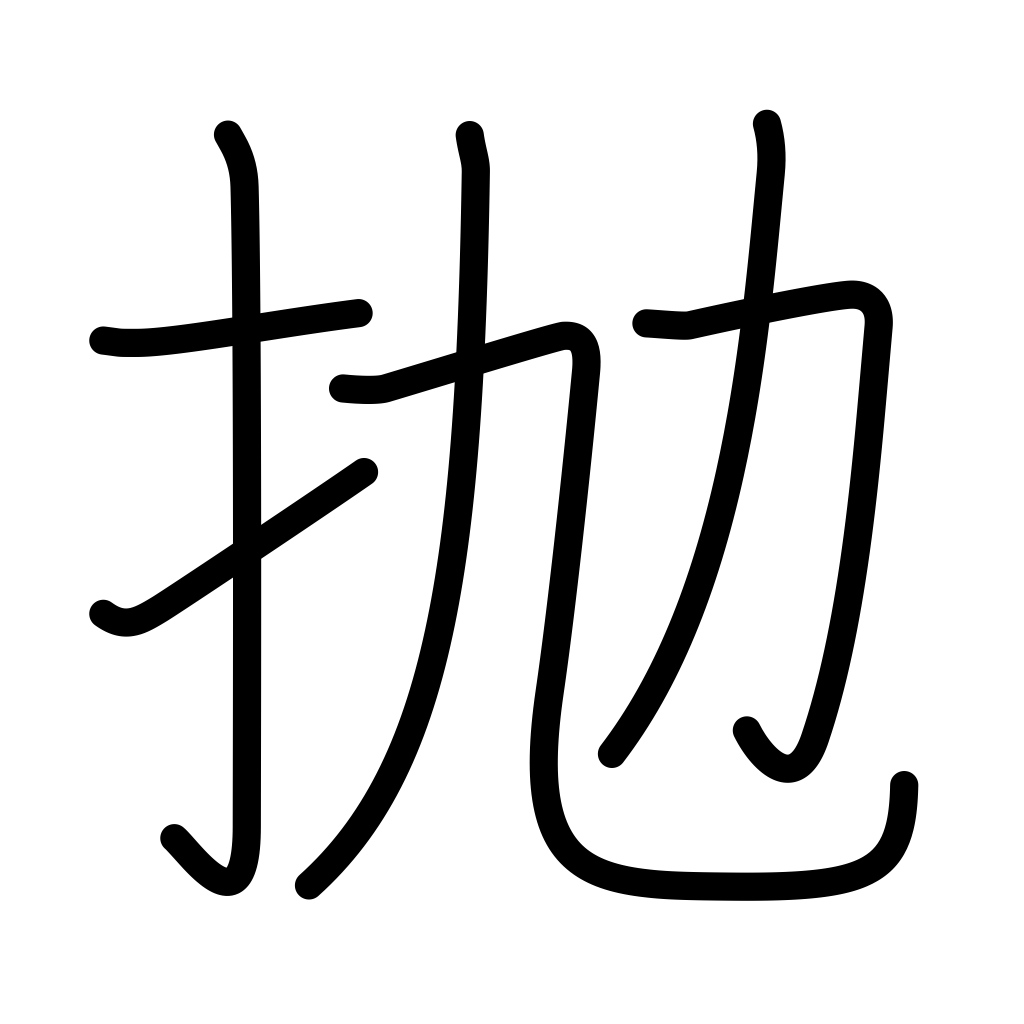
Meaning: hurl